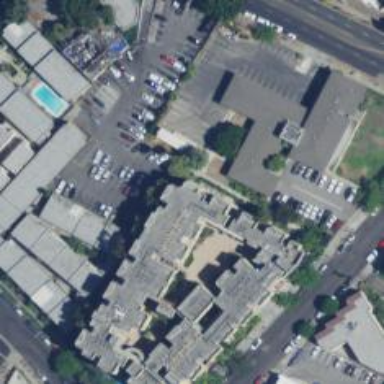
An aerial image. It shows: Commercial building.